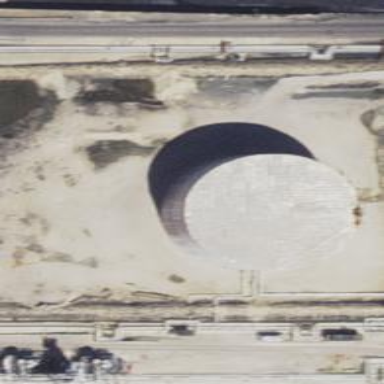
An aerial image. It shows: Storage tank which is man-made and housed in building.